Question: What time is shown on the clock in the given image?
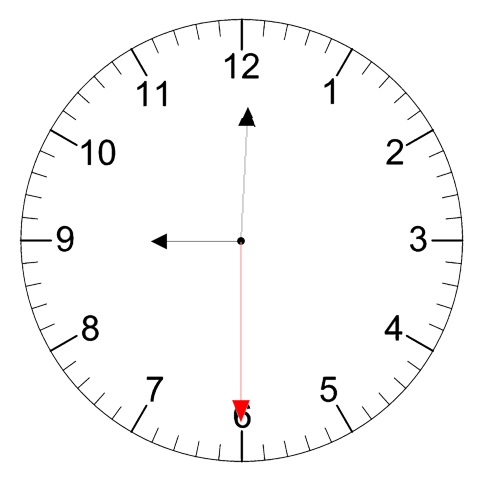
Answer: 09:00:30